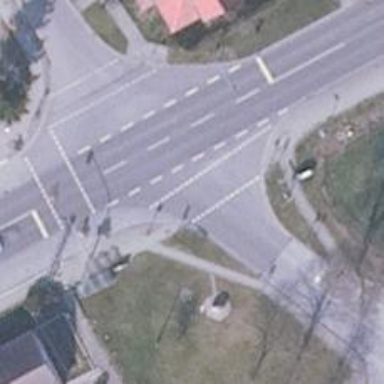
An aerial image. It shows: Crossing with traffic signals.